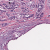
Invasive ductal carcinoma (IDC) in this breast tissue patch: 1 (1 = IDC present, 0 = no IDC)